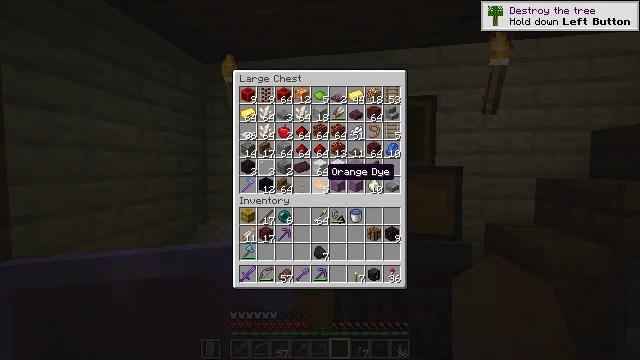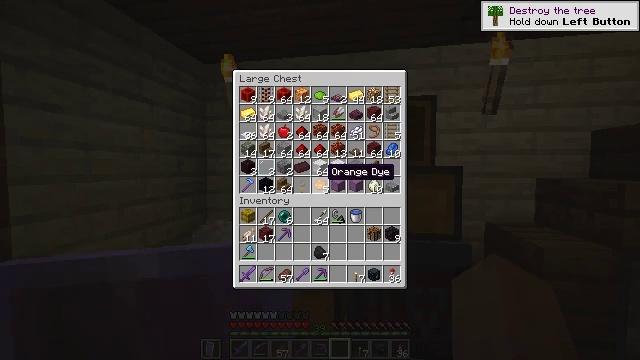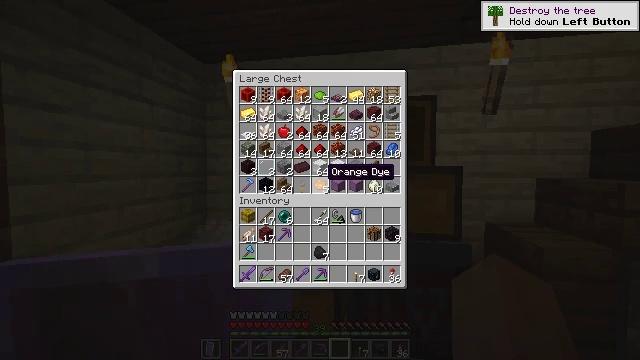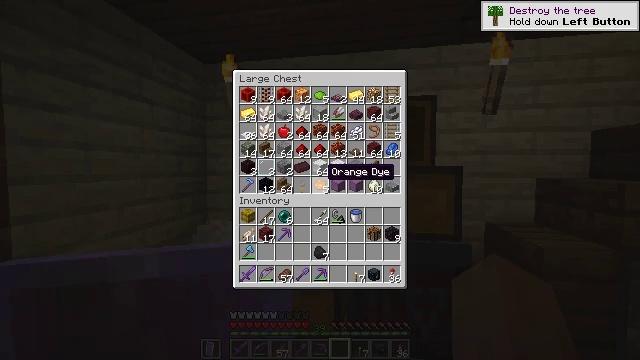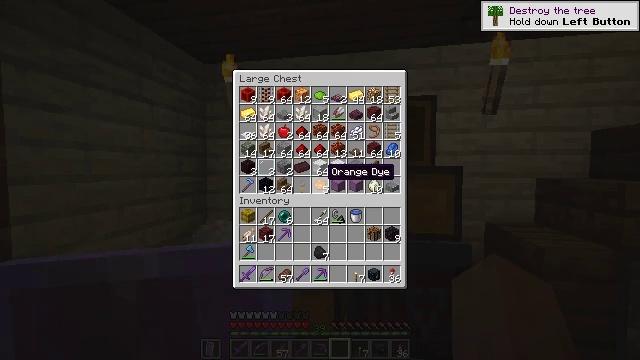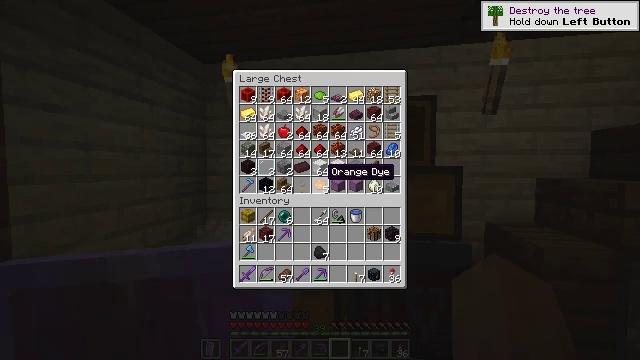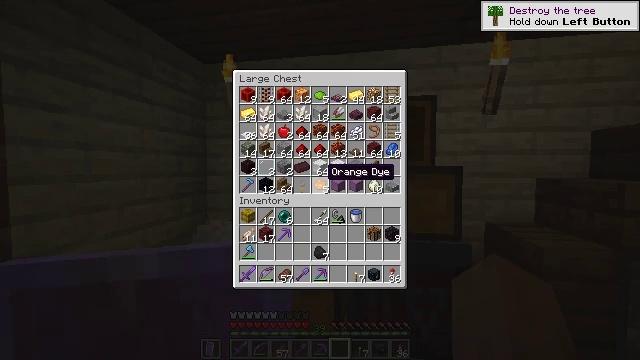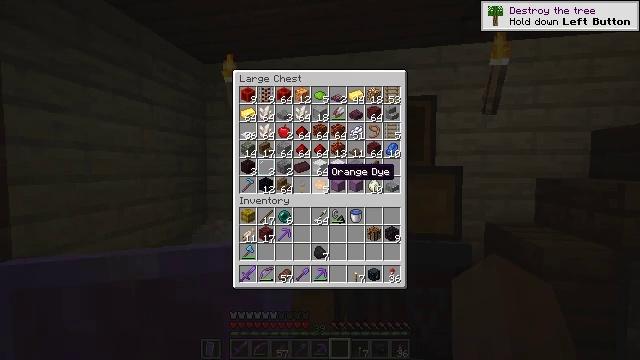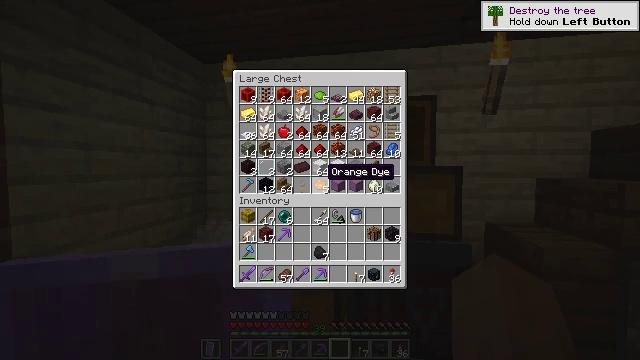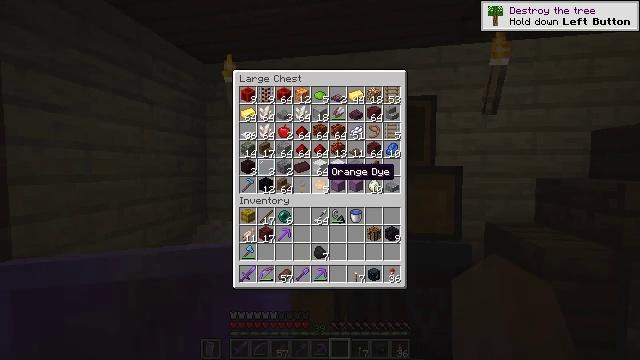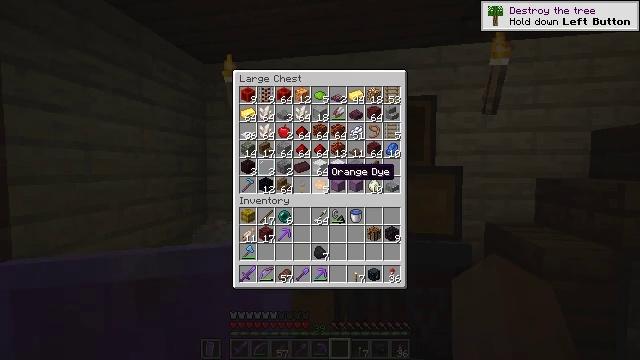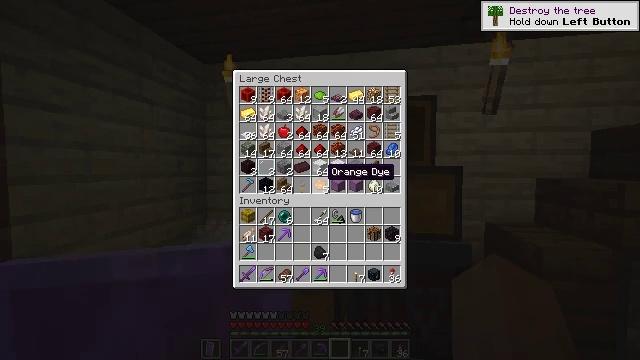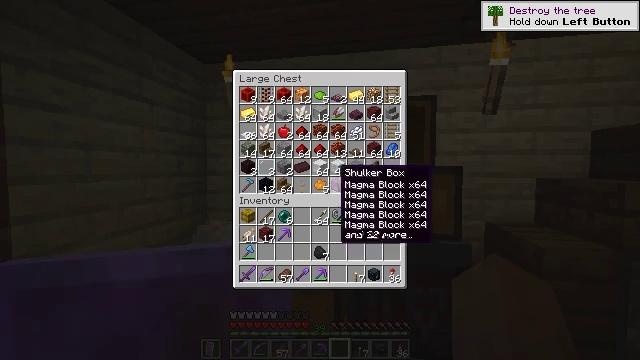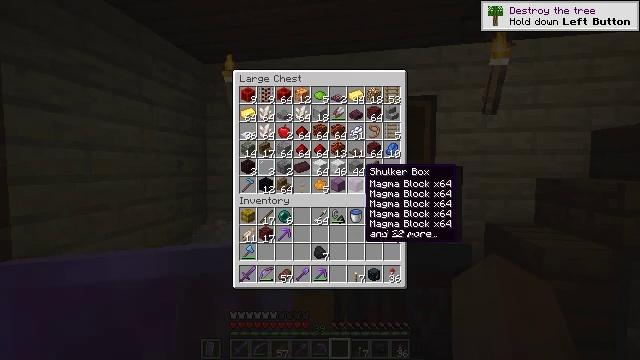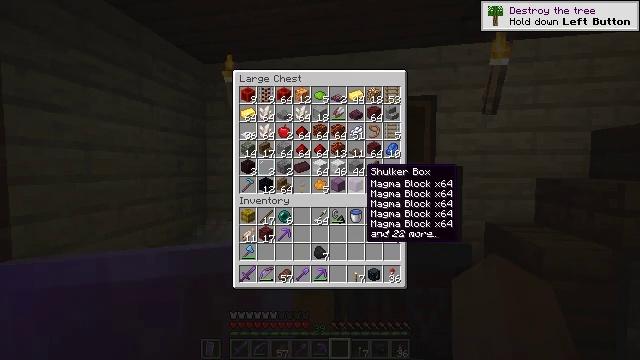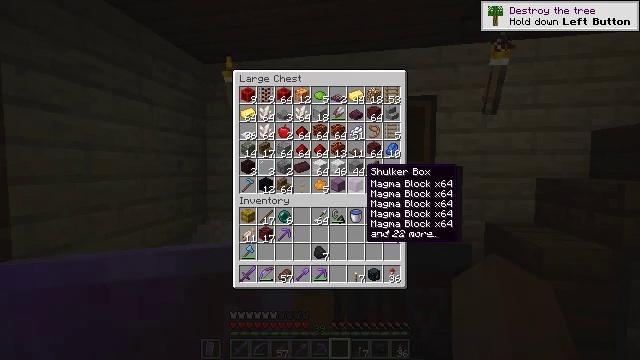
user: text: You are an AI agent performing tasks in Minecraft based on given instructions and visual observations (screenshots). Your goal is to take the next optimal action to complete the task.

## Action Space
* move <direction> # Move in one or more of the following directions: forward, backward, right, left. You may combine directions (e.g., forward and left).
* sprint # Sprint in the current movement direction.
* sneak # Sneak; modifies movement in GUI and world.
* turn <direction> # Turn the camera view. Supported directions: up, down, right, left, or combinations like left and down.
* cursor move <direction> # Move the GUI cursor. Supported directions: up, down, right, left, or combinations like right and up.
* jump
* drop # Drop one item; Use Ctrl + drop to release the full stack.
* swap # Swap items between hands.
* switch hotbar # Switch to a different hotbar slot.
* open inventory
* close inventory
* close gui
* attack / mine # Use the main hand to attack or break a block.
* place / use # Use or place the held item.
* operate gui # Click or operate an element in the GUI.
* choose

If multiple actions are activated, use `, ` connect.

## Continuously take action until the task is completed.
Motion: motion action
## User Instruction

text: Interact with a furnace to make glass.
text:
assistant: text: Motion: no_op
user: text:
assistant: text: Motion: no_op
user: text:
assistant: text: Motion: no_op
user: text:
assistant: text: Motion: no_op
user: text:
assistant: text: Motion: no_op
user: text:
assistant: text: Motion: no_op
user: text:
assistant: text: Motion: no_op
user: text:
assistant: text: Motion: no_op
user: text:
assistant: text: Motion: no_op
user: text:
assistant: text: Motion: no_op
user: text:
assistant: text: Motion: no_op
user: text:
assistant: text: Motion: turn right
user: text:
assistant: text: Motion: turn right
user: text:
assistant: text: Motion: no_op
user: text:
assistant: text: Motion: no_op
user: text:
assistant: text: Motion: no_op
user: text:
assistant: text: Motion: no_op
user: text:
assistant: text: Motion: no_op
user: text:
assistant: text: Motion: no_op
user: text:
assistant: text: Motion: no_op
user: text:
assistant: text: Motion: no_op
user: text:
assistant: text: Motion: no_op
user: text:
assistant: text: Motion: no_op
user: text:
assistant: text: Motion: no_op
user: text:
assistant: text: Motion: no_op
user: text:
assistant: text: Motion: no_op
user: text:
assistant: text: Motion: no_op
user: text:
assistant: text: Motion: turn right
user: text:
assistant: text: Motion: no_op
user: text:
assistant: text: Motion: no_op